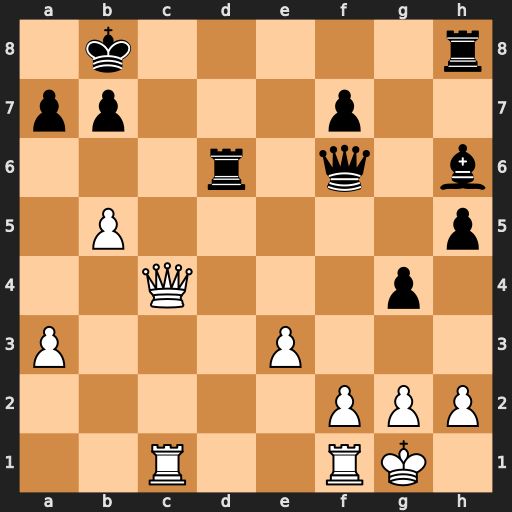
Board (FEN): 1k5r/pp3p2/3r1q1b/1P5p/2Q3p1/P3P3/5PPP/2R2RK1
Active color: w
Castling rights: -
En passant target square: -
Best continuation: Qc7+ Ka8 Qc8+ Rxc8 Rxc8#